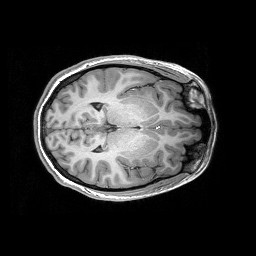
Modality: T1w
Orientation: axial
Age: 17
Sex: female
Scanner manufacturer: siemens
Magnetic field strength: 3 T
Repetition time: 2.53 s
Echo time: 0.00297 s